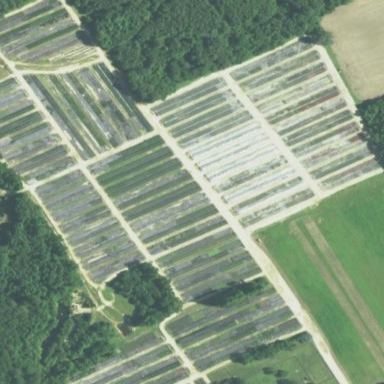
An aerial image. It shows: Greenhouse used for horticulture.